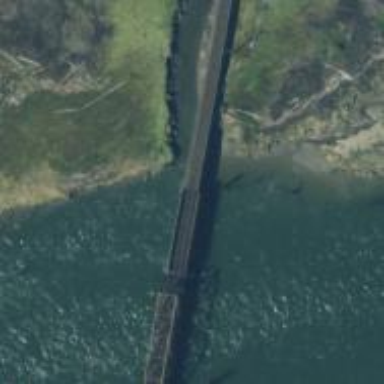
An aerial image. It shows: Railway bridge.